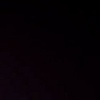
Label: space